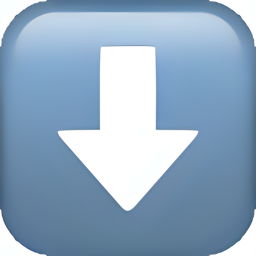
Name: downwards black arrow
Emoji: ⬇
Group: Symbols
Sub-group: arrow